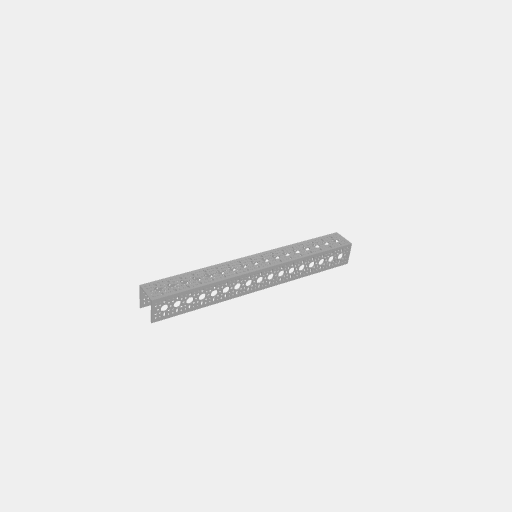
Part: UChannel17H